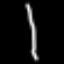
Label: line